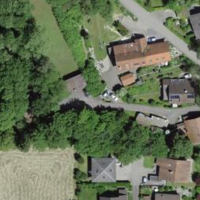
EUNIS habitat code: 55
Species observed at this site:
Lysimachia vulgaris